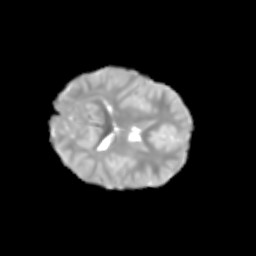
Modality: T2w
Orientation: axial
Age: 6
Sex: male
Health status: healthy